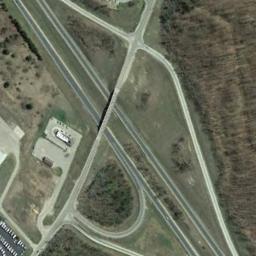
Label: overpass